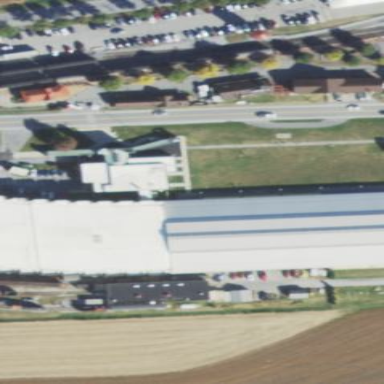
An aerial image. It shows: Museum located inside building that focuses on railway history.